Question: I have a small footprint EEG measurement device with 8 measurement electrodes and 1 reference electrode - the reference electrode is in the center of the sensor array, 4 measurement electrodes on the corners of the 2cm x 2cm sensor array and 4 measurement electrodes in the center of the faces of the square making a pattern as given below,
X X X
X X X
X X X
Now, if I take a single or 10 contiguous and concurrent set of time samples of voltage levels from each of these 8 spatial channels, how do I create a MATLAB plot or scatter plot of Interpolated distribution of electric potentials with "hot" and "cold" regions as shown in the attached figure ?
.
Source: <URL>
Any suggestion on achieving the above would be of great help.
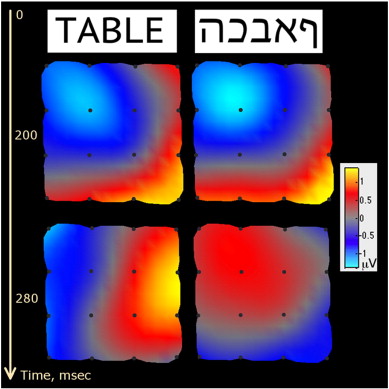
Answer: '''
M=-1+2*rand(3) %// sample data
[x,y]=meshgrid(0:0.5:1); %// grid for sample data
[X,Y]=meshgrid(0:0.005:1); %// grid to interpolate onto
IN=interp2(x,y,M,X,Y); %// interpolate data onto finer grid
'''
Now the plotting (note I defined a new colormap that roughly matches with your example, it's at the bottom of the answer, just define it before doing 'colormap(MAP)' if you want to use it).
'''
colormap(MAP)
surf(X,Y,IN,'EdgeColor','none') %// create the surface plot
caxis([-1 1]) %// set color axxis range
colorbar
shading interp
view([0 90]) %// put view right on top of plot, looking straight down
'''

'''
MAP = [...
0 1.000000000000000 1.000000000000000
0 0.952380955219269 1.000000000000000
0 0.904761910438538 1.000000000000000
0 0.857142865657806 1.000000000000000
0 0.809523820877075 1.000000000000000
0 0.761904776096344 1.000000000000000
0 0.714285731315613 1.000000000000000
0 0.666666686534882 1.000000000000000
0 0.619047641754150 1.000000000000000
0 0.571428596973419 1.000000000000000
0 0.523809552192688 1.000000000000000
0 0.476190477609634 1.000000000000000
0 0.428571432828903 1.000000000000000
0 0.380952388048172 1.000000000000000
0 0.333333343267441 1.000000000000000
0 0.285714298486710 1.000000000000000
0 0.238095238804817 1.000000000000000
0 0.190476194024086 1.000000000000000
0 0.142857149243355 1.000000000000000
0 0.095238097012043 1.000000000000000
0 0.047619048506021 1.000000000000000
0 0 1.000000000000000
0.047619048506021 0 0.952380955219269
0.095238097012043 0 0.904761910438538
0.142857149243355 0 0.857142865657806
0.190476194024086 0 0.809523820877075
0.238095238804817 0 0.761904776096344
0.285714298486710 0 0.714285731315613
0.333333343267441 0 0.666666686534882
0.380952388048172 0 0.619047641754150
0.428571432828903 0 0.571428596973419
0.476190477609634 0 0.523809552192688
0.523809552192688 0 0.476190477609634
0.571428596973419 0 0.428571432828903
0.619047641754150 0 0.380952388048172
0.666666686534882 0 0.333333343267441
0.714285731315613 0 0.285714298486710
0.761904776096344 0 0.238095238804817
0.809523820877075 0 0.190476194024086
0.857142865657806 0 0.142857149243355
0.904761910438538 0 0.095238097012043
0.952380955219269 0 0.047619048506021
1.000000000000000 0 0
1.000000000000000 0.047619048506021 0
1.000000000000000 0.095238097012043 0
1.000000000000000 0.142857149243355 0
1.000000000000000 0.190476194024086 0
1.000000000000000 0.238095238804817 0
1.000000000000000 0.285714298486710 0
1.000000000000000 0.333333343267441 0
1.000000000000000 0.380952388048172 0
1.000000000000000 0.428571432828903 0
1.000000000000000 0.476190477609634 0
1.000000000000000 0.523809552192688 0
1.000000000000000 0.571428596973419 0
1.000000000000000 0.619047641754150 0
1.000000000000000 0.666666686534882 0
1.000000000000000 0.714285731315613 0
1.000000000000000 0.761904776096344 0
1.000000000000000 0.809523820877075 0
1.000000000000000 0.857142865657806 0
1.000000000000000 0.904761910438538 0
1.000000000000000 0.952380955219269 0
1.000000000000000 1.000000000000000 0];
'''